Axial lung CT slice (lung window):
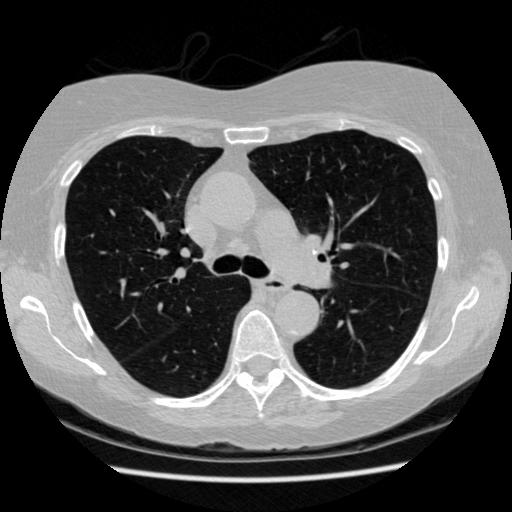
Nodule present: no